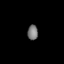
Tissue: lung
Cell type: Endothelial cells
Senescence score: 0.5549
Nuclear area (px): 152
Mean DAPI intensity: 120.276